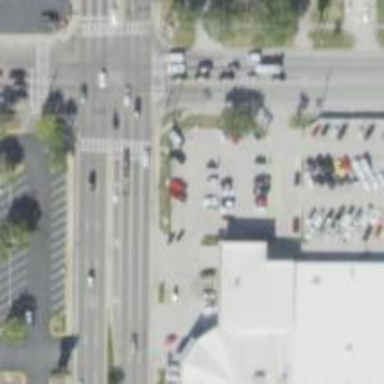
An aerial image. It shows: Marked road crossing.